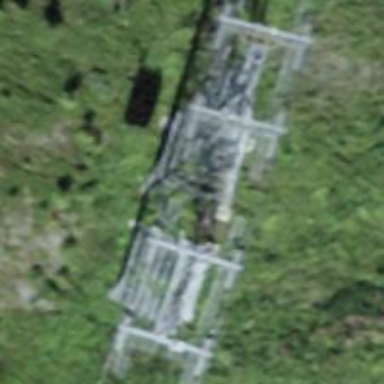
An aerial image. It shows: Pylon for aerialway.